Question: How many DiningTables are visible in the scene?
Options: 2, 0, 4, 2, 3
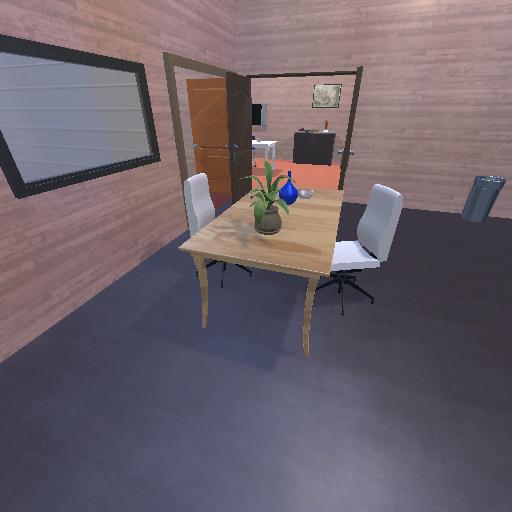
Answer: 2